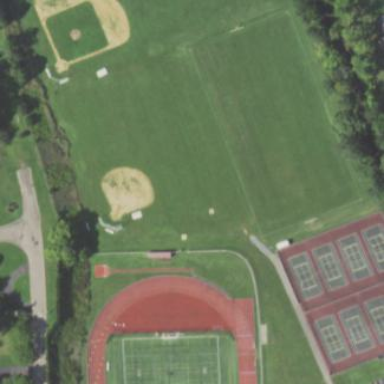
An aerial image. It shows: Baseball pitch for leisure land.